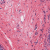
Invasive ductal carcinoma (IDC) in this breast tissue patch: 0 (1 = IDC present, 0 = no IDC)